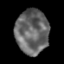
Tissue: lung
Cell type: Epithelial cells
Senescence score: 0.2071
Nuclear area (px): 1427
Mean DAPI intensity: 103.906